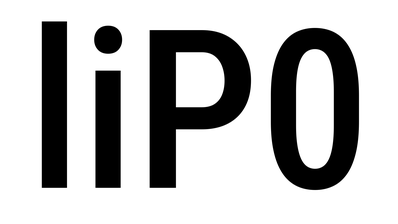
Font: Roboto_Condensed_Medium